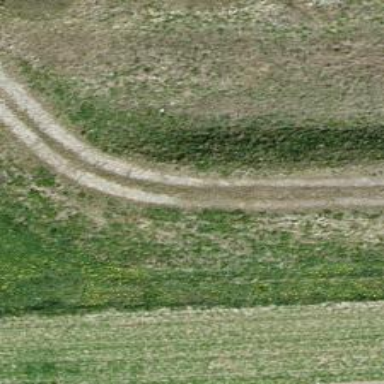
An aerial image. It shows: Track on the ground with grade 2 tracktype.